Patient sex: F
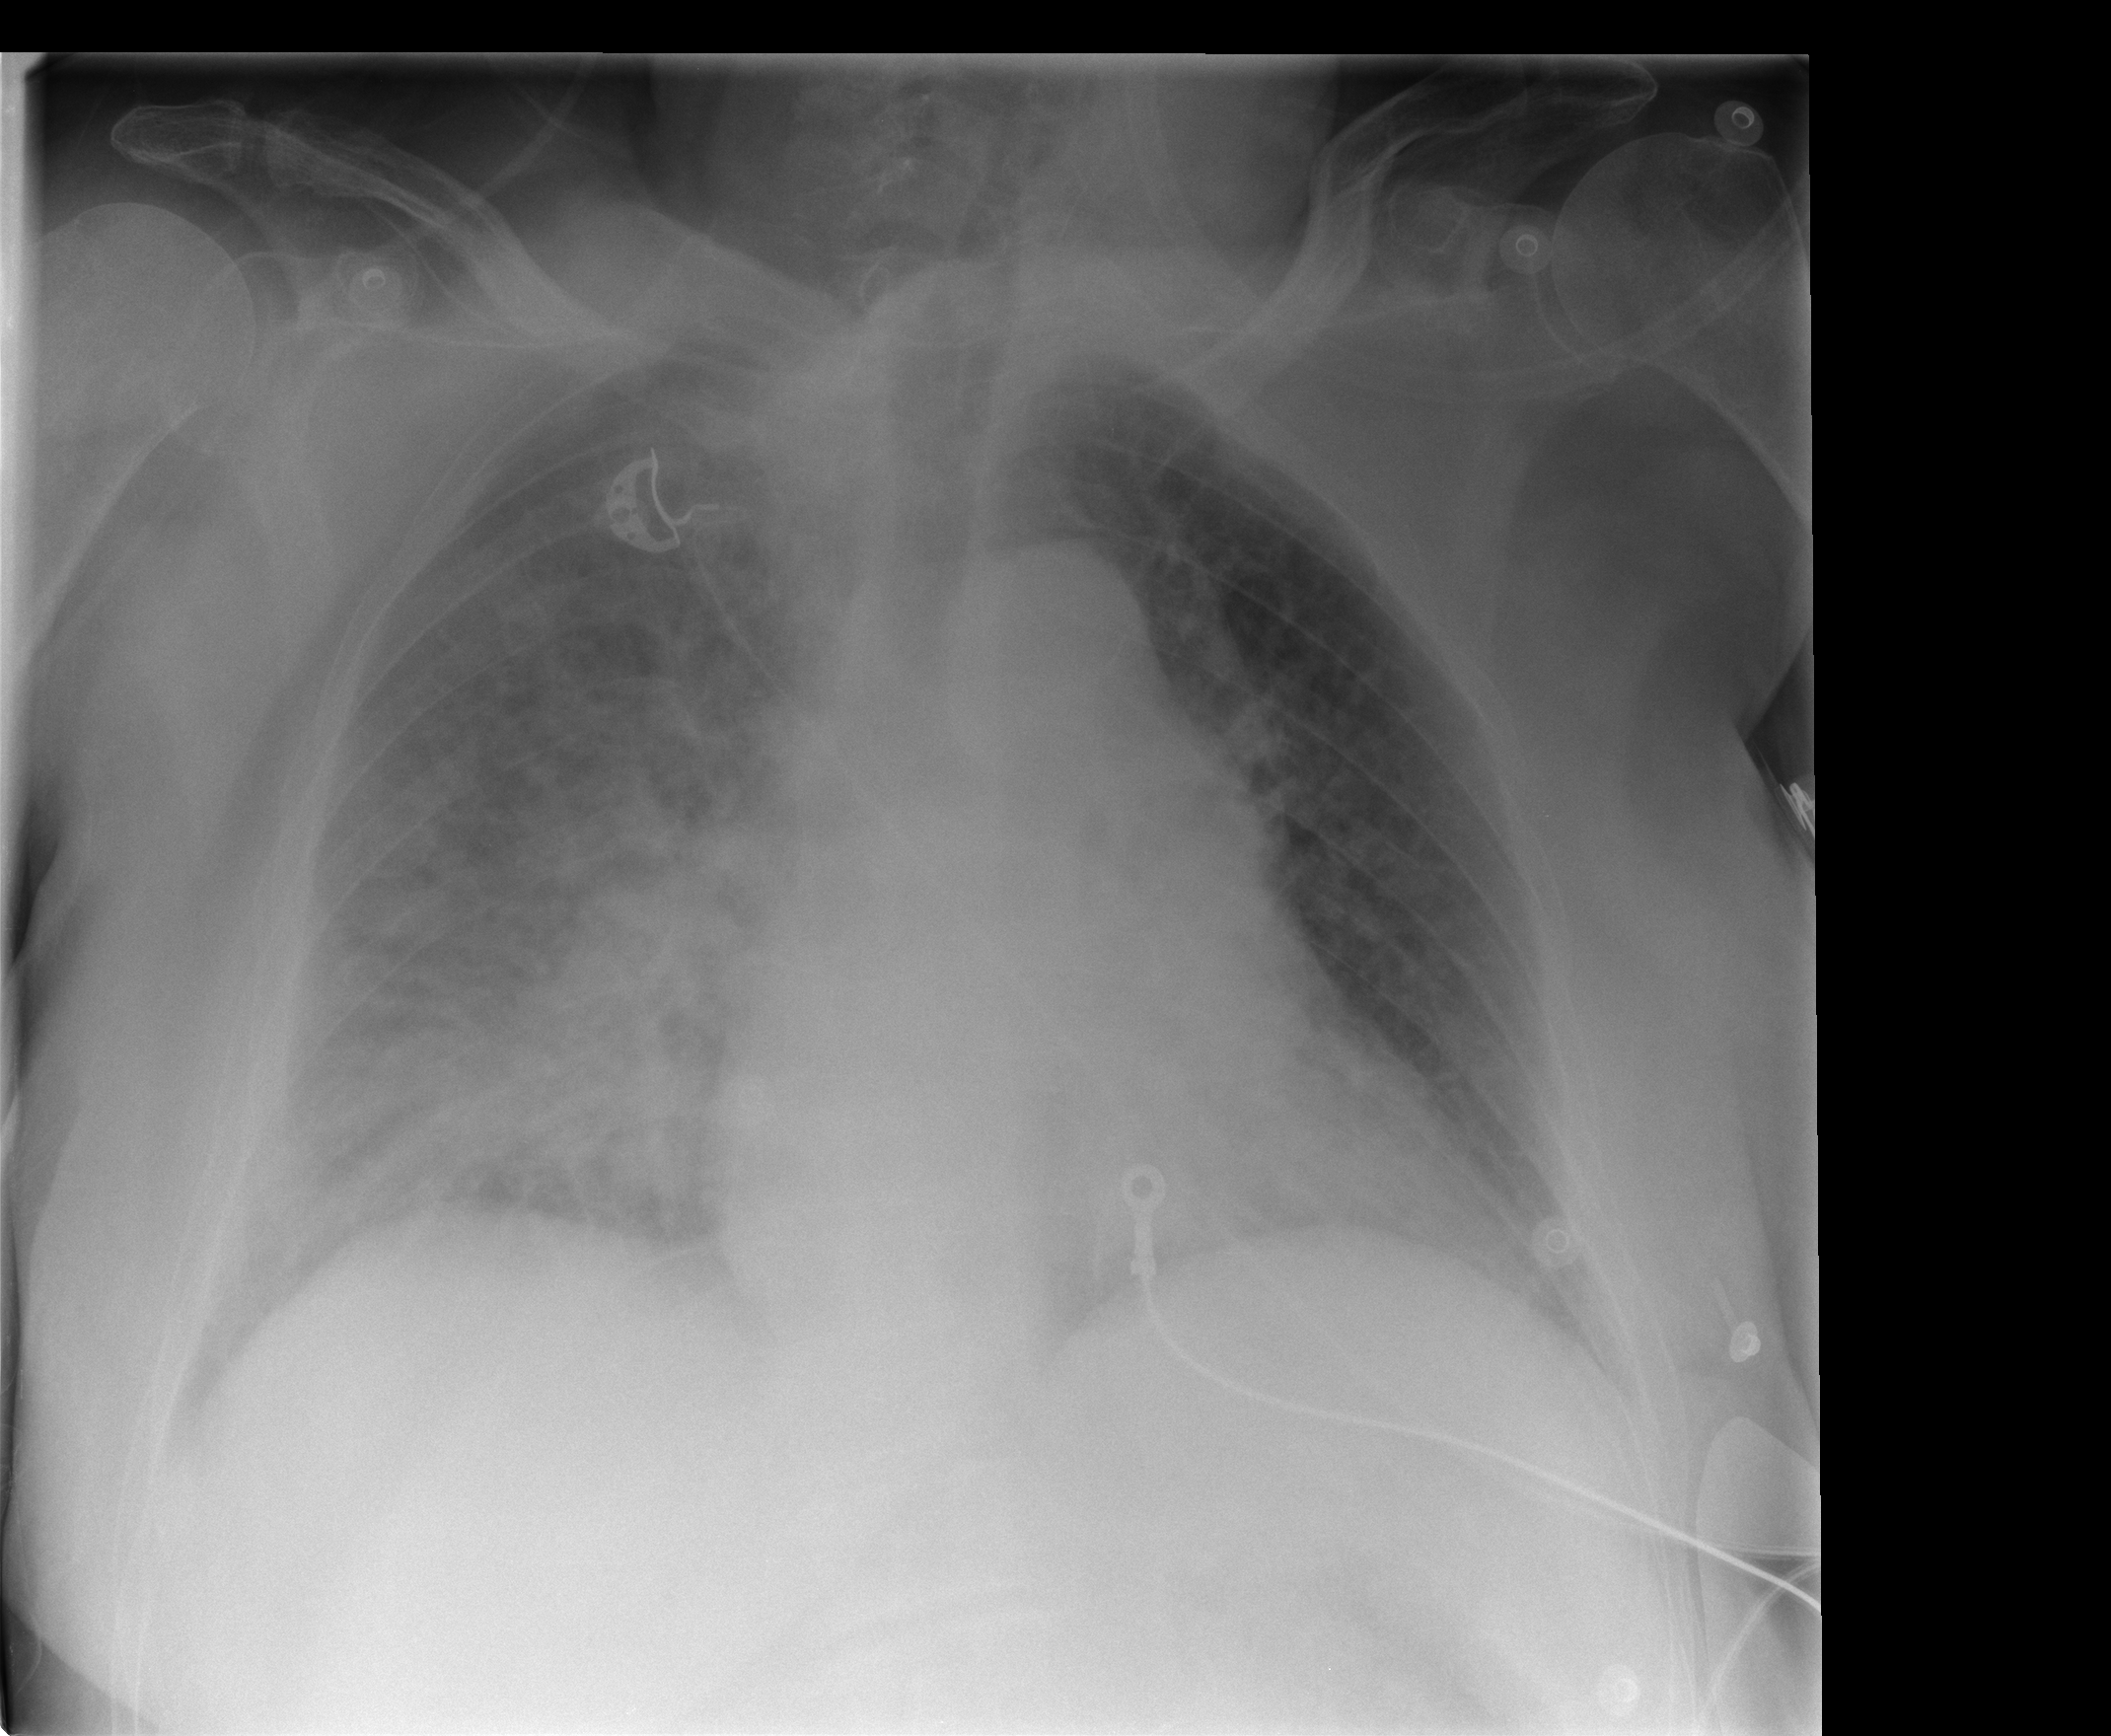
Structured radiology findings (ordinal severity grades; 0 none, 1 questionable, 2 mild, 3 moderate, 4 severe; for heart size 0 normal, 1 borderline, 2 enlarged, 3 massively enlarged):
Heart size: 2
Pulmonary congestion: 3
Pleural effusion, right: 2
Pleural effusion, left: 0
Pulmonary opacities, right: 3
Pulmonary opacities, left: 2
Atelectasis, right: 2
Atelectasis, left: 0